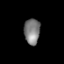
Tissue: prostate
Cell type: Fibroblasts
Senescence score: 0.8141
Nuclear area (px): 401
Mean DAPI intensity: 125.152